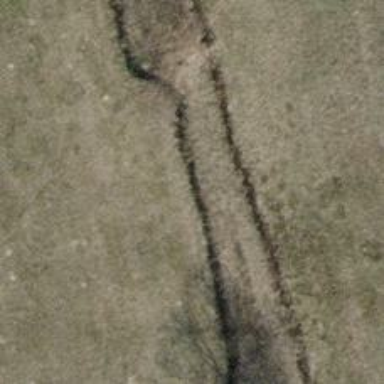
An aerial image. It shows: Ditch in the surroundings.